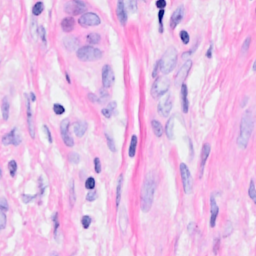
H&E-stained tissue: Breast